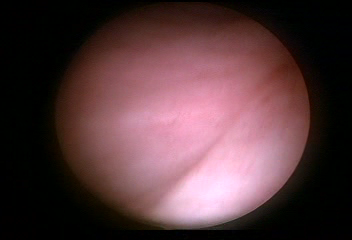
Modality: WLC
Class: Normal mucosa
Bladder cancer association: No